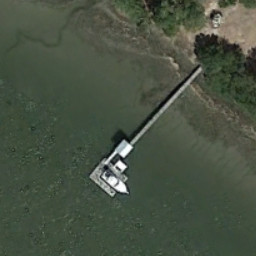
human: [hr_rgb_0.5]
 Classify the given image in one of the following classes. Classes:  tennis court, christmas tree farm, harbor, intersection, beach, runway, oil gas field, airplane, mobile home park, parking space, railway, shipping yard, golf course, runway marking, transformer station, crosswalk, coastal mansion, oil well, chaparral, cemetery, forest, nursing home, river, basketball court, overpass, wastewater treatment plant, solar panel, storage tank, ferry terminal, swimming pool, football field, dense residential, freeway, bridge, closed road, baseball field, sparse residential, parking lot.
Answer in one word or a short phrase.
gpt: ferry terminal